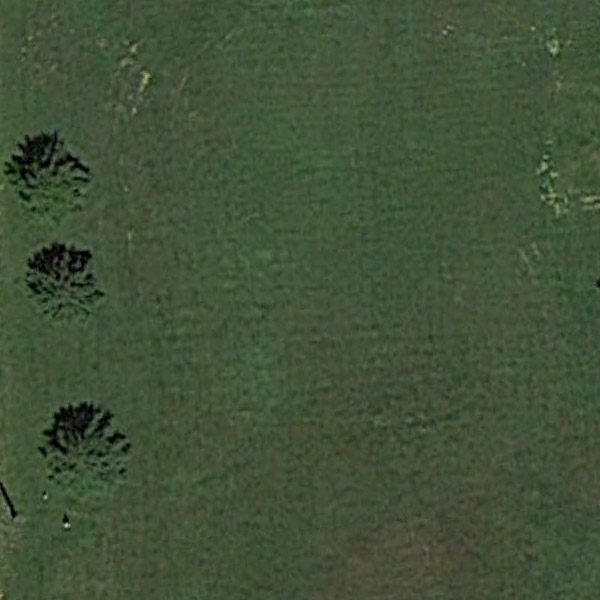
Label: Meadow